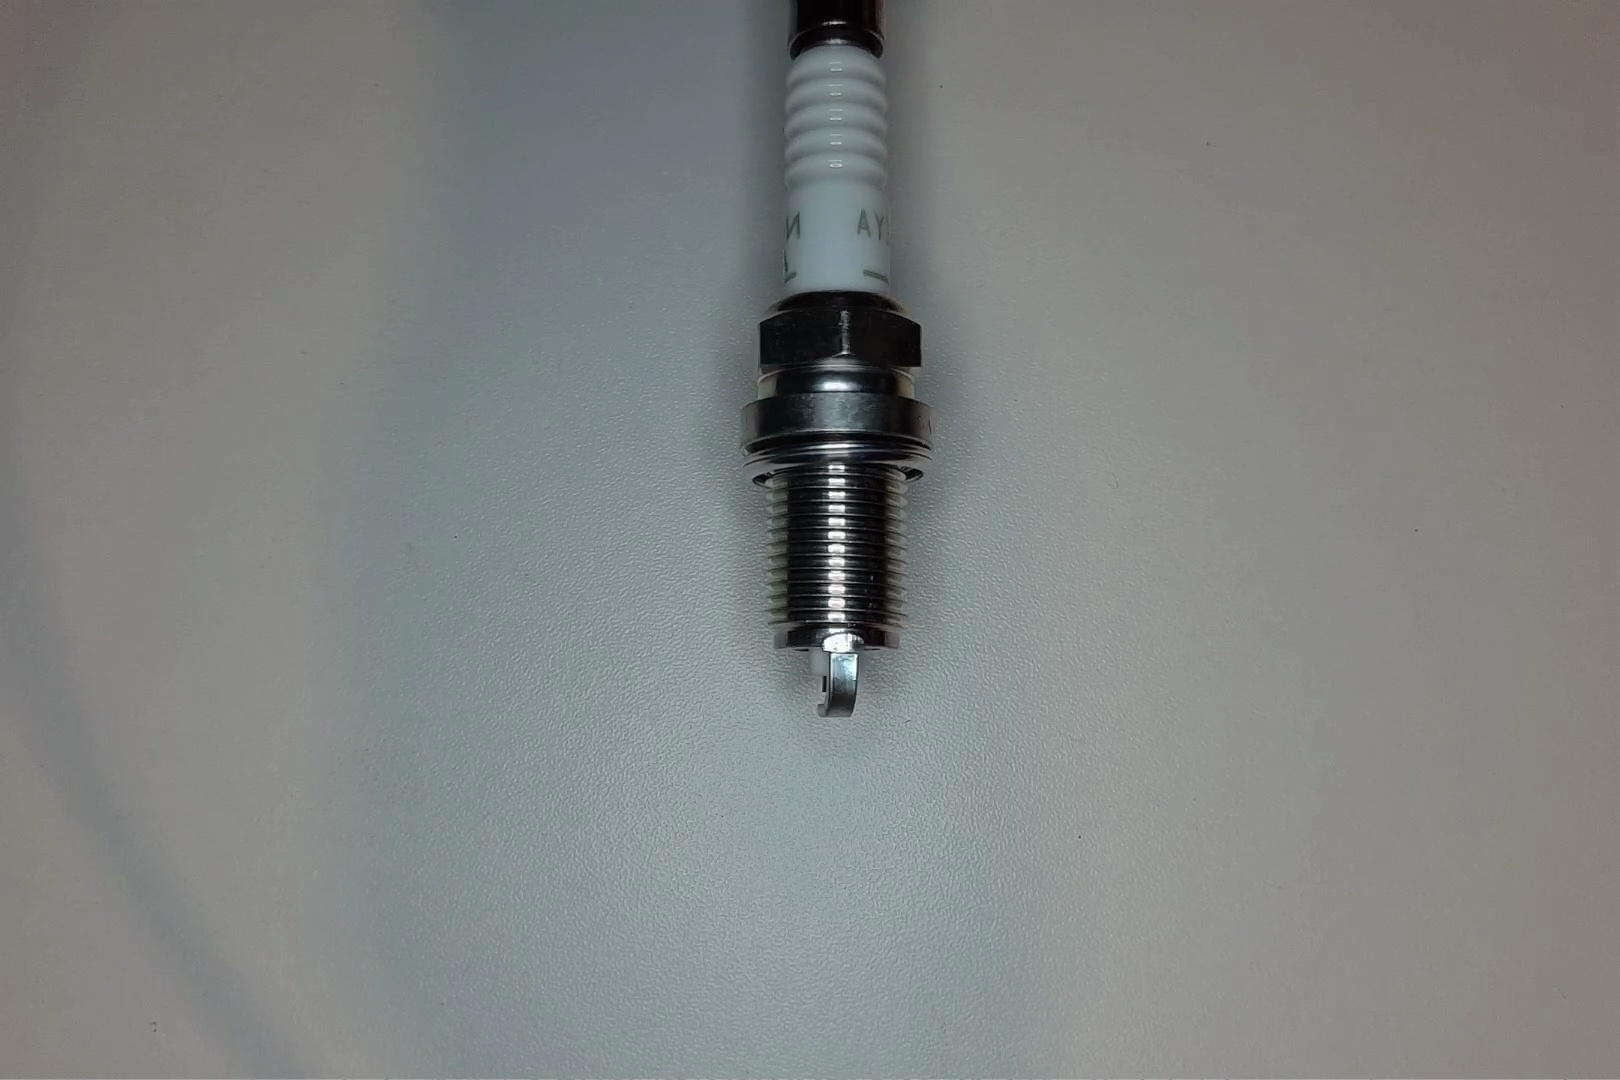
Label: normal